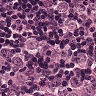
Metastatic tissue present: yes